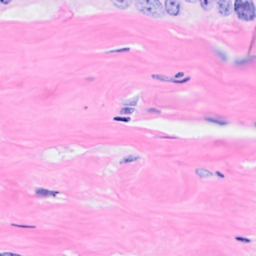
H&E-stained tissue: Breast